Field crop: tomato
Growth stage: 1
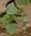
Species: solanum